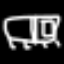
Label: bed